Question: I need to make an application for warranty online, means mobile phones from end user will auto send an SMS to our company server (SMS Content is IMEI get from code) when duration time reach 15 minutes This SMS will be record to my server and end user can go for warranty without any paper. But I have an problem, phone display an popup warning.
>
I search and know this is android warning and can not remove this popup.
But can anyone give me a suggest :
1. Display popup and auto select "Send" button ( Can do this ?)
2. Request manufacture give an firmware not display popup with sending SMS to my gateway ( can manufacture do this ?
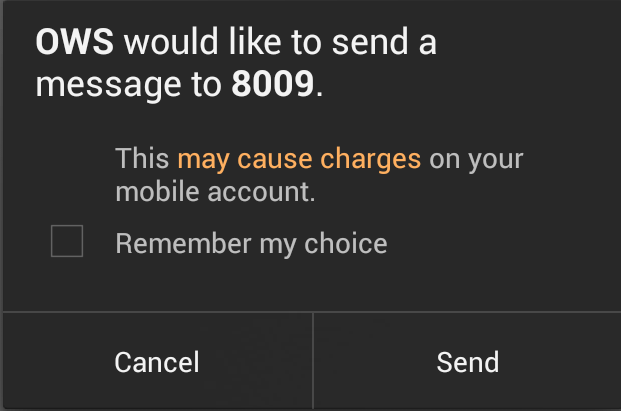
Answer: This is a security measure which is part of the Android OS. Unless you're making your own ROM (your own version of Android OS), there's no getting rid of it and nor should there be.